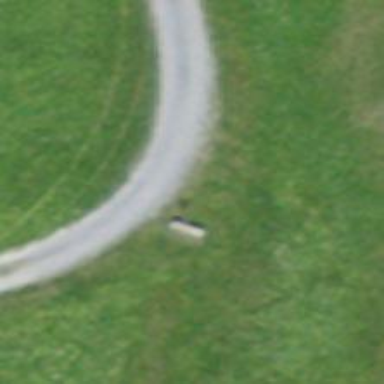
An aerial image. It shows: Bench.